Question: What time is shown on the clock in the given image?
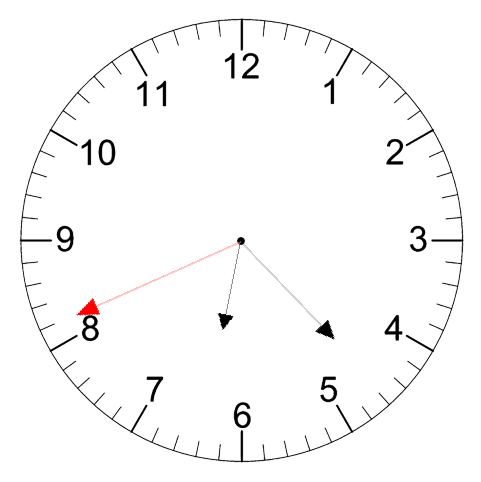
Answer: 06:22:41